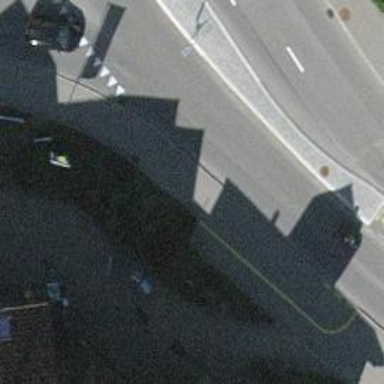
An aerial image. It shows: Asphalt sidewalk path.